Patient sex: M
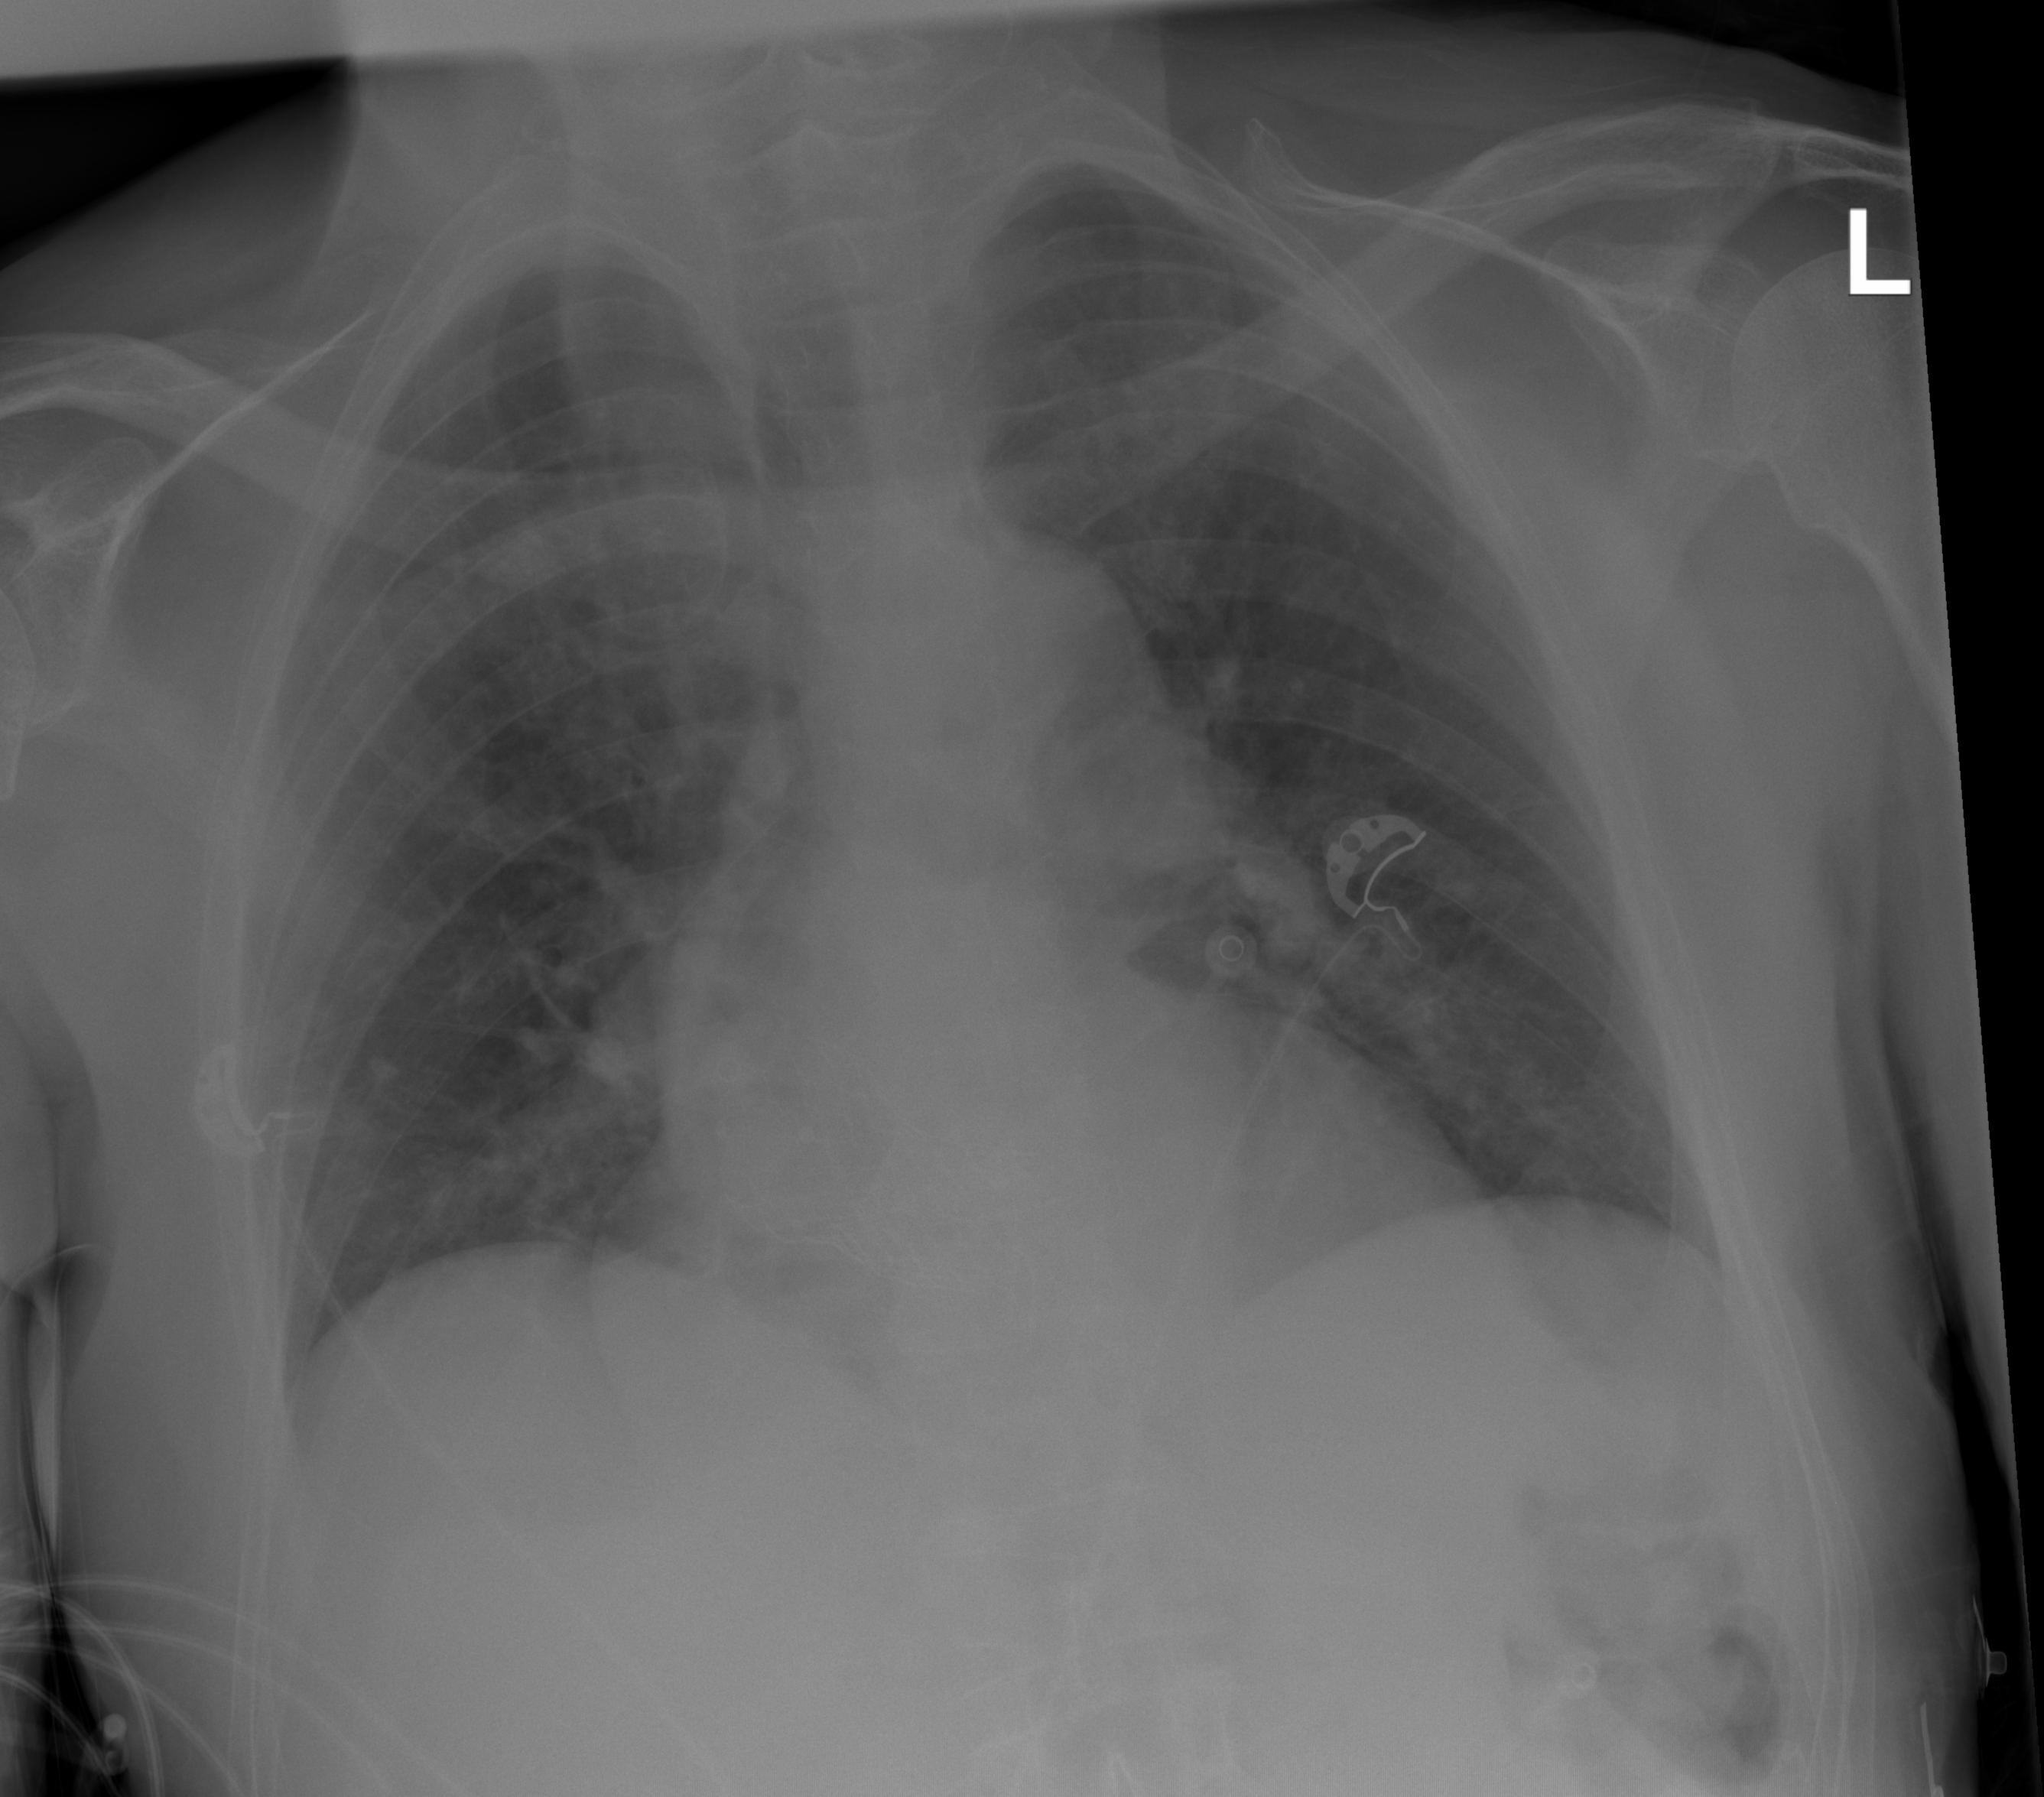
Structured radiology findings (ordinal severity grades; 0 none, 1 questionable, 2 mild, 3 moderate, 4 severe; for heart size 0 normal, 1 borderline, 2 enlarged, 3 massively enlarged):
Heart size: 2
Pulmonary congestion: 2
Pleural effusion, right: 0
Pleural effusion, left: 0
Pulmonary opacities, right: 0
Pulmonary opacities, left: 0
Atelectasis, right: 0
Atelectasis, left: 0